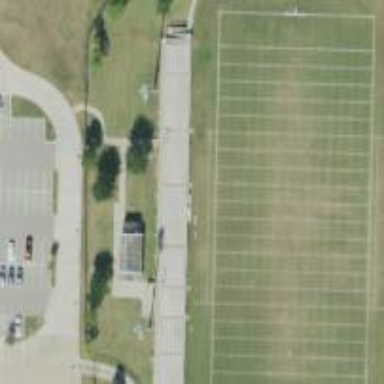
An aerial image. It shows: American football pitch for leisure and sport activities.